Field crop: maize
Growth stage: 1
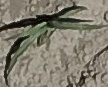
Species: sorghum